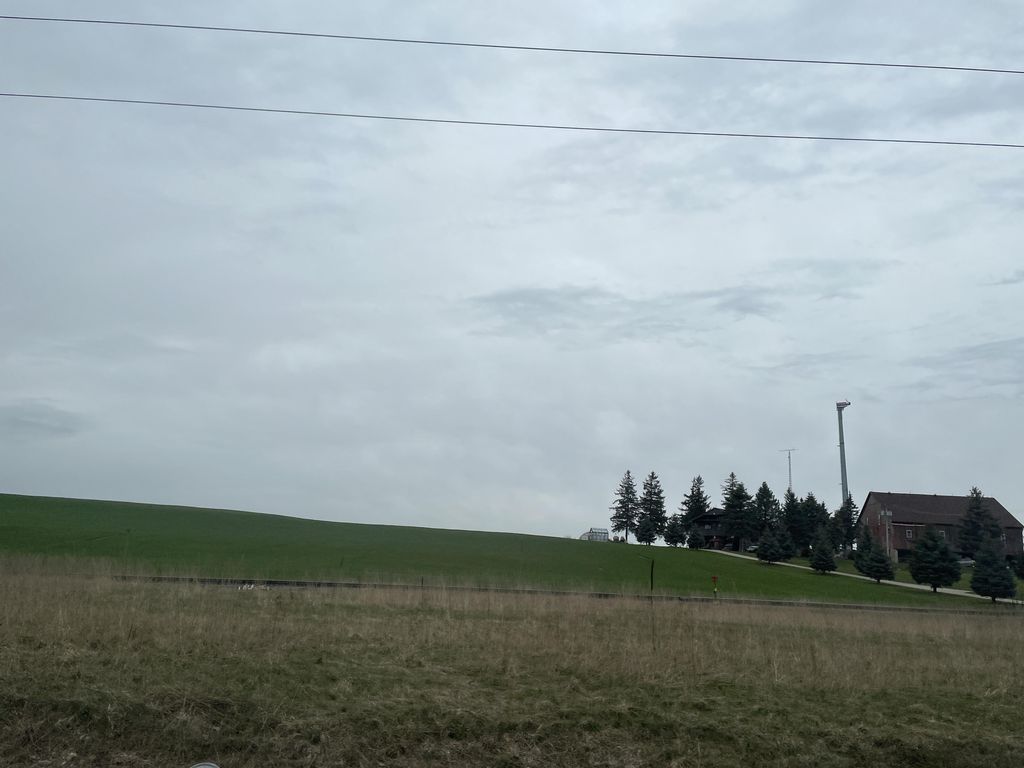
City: kitchener-waterloo